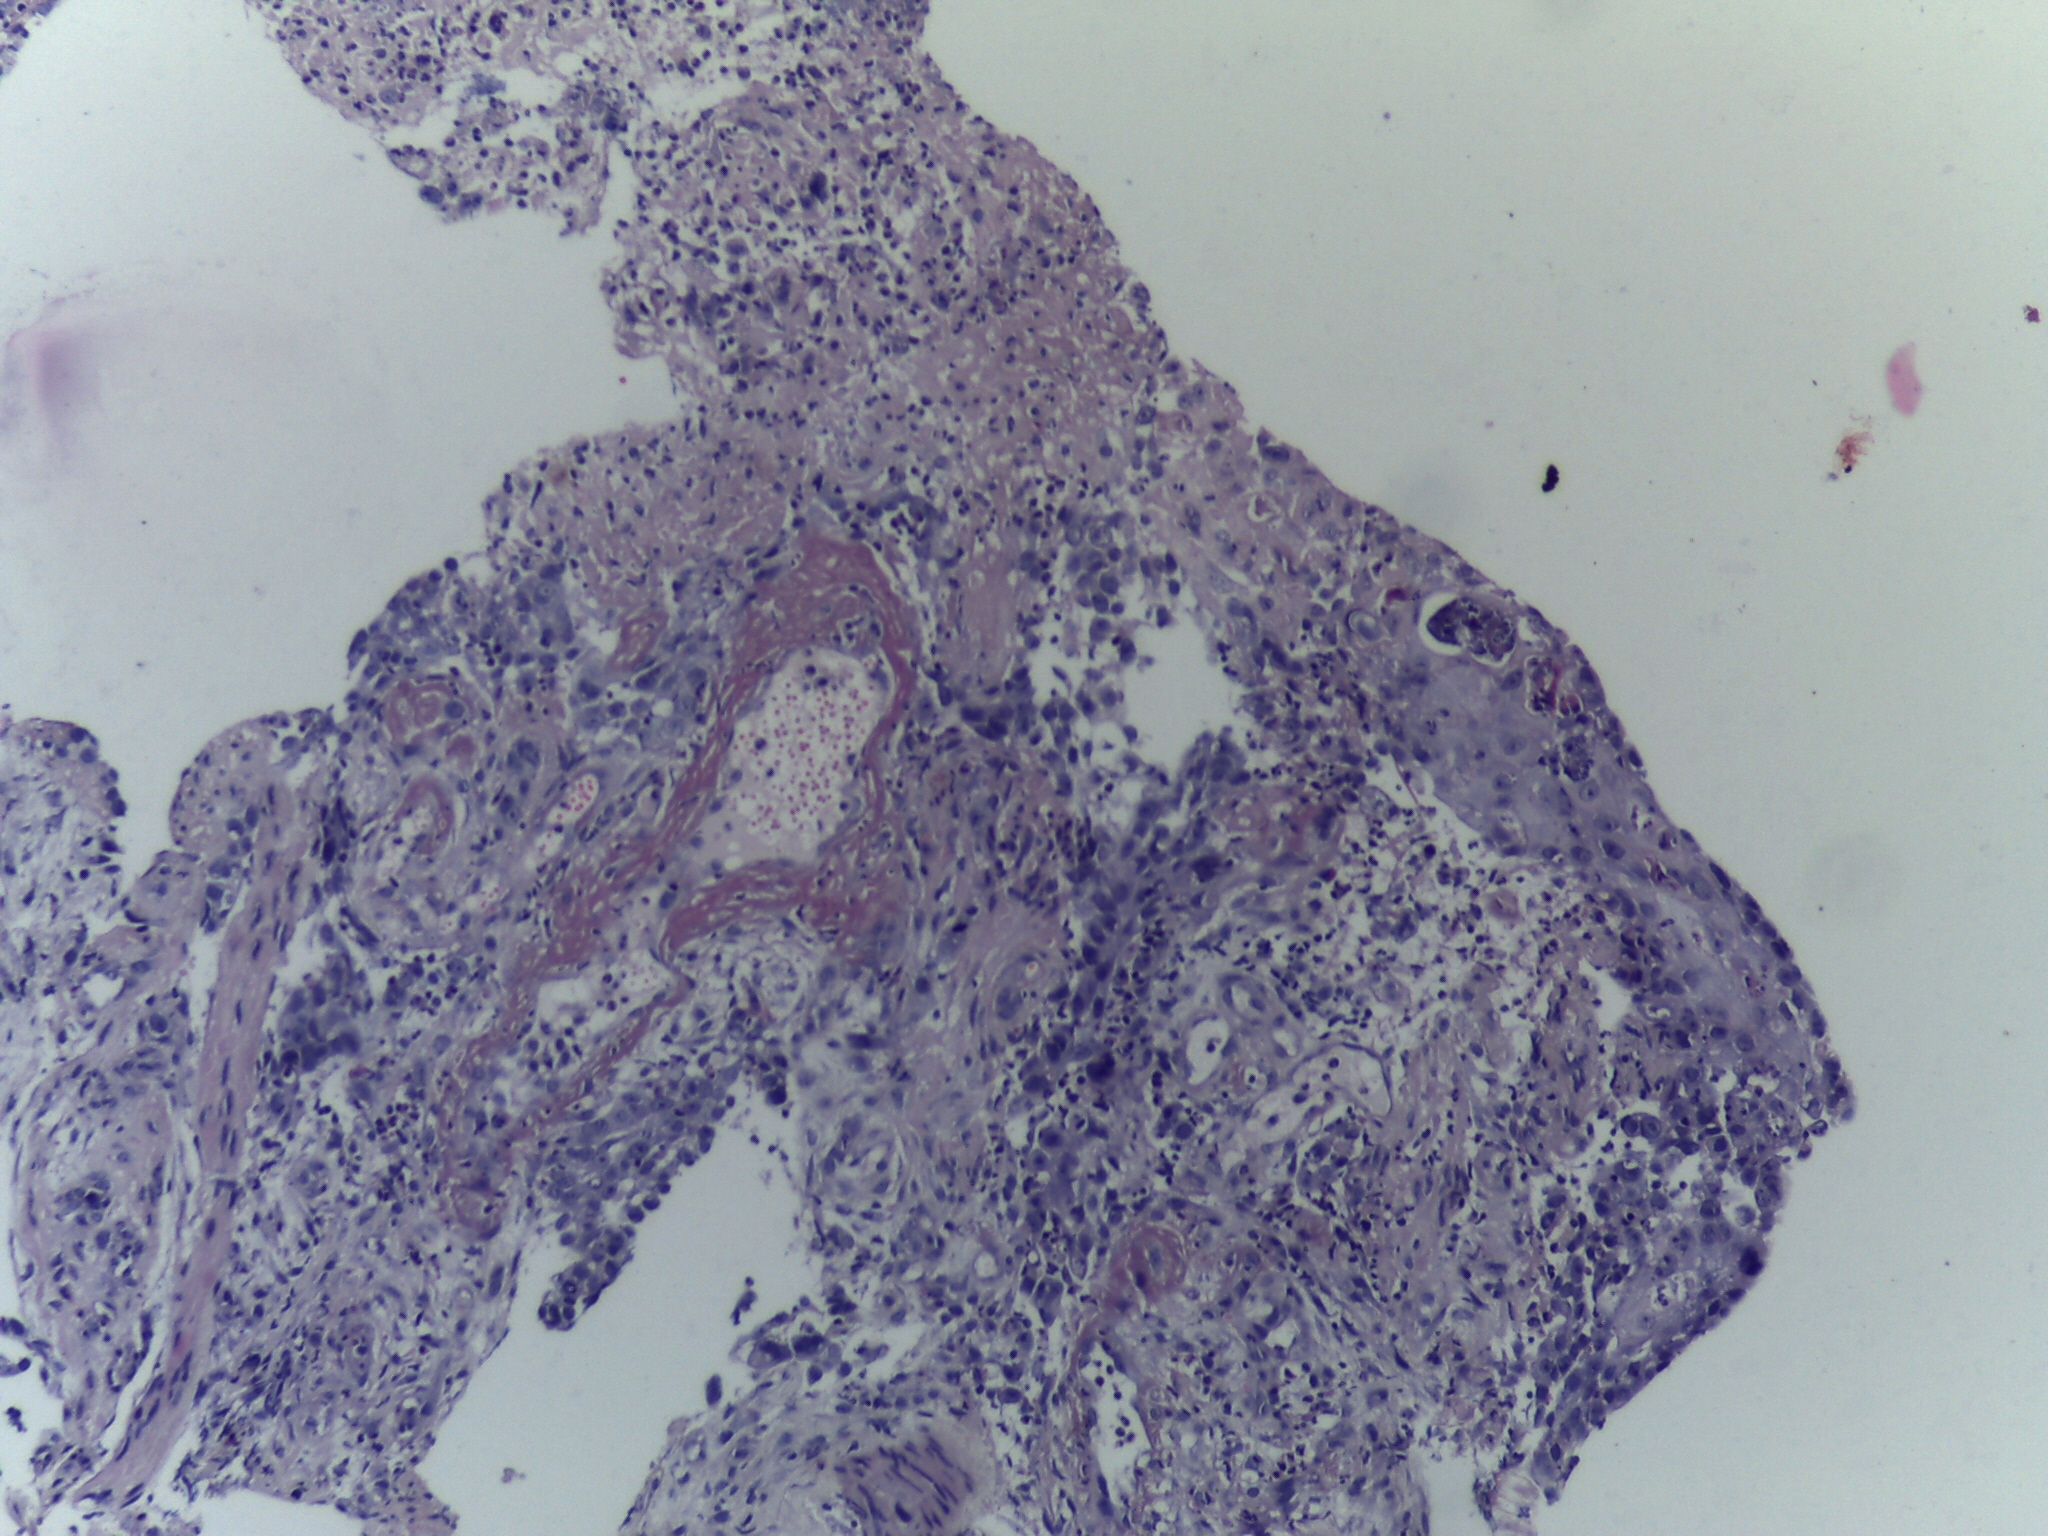
Diagnosis: OSCC